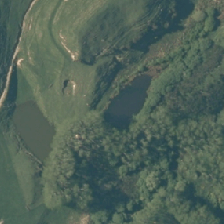
Land cover: lake_pond